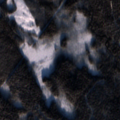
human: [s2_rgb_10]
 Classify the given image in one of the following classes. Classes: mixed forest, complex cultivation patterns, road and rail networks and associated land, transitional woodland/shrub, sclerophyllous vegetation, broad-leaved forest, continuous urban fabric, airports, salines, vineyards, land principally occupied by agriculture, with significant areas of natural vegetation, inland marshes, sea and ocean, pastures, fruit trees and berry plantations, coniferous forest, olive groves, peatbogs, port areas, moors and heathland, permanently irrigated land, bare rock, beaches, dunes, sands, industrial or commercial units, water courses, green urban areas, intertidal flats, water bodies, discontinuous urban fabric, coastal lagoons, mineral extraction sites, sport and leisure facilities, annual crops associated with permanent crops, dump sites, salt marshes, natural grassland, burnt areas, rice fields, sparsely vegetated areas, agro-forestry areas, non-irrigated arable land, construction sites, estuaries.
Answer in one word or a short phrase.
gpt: coniferous forest, mixed forest, transitional woodland/shrub